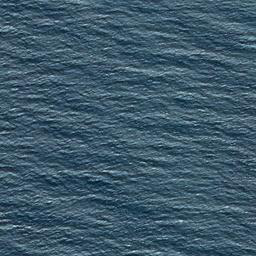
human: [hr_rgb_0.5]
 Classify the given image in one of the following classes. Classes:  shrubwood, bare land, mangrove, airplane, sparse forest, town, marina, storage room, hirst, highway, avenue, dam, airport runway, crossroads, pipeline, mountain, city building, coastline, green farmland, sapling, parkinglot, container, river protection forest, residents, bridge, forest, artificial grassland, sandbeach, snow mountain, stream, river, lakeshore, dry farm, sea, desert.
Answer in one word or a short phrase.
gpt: sea